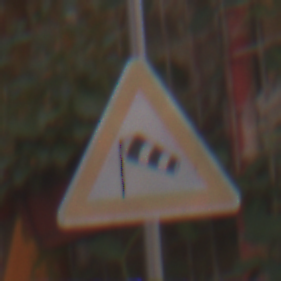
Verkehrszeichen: SeitenwindVonLinks
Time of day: MorningAfternoon
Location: Outdoor (Urban)
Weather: Clear
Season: NotSpecified
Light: Natural